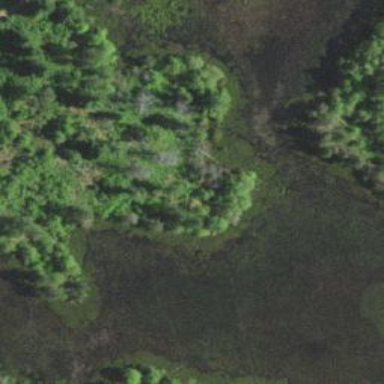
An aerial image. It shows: Marshy wetland area.